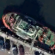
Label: Towing_vessel